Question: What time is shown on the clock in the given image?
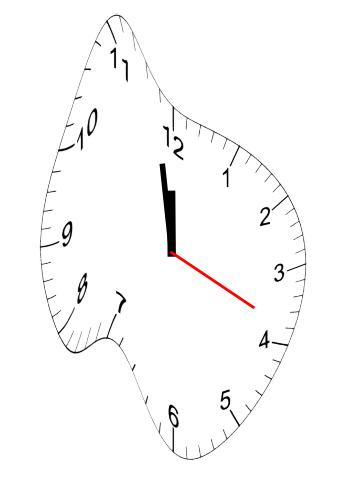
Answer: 11:58:19